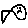
Label: fish